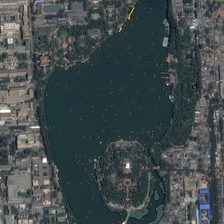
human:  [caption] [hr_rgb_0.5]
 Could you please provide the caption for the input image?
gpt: a lake with black water in the middle .

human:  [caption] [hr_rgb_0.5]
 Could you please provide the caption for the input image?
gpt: a lake in the middle while with many plants and buildings surrounded .

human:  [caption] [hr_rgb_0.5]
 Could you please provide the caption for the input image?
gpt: some intensive buildings in it while with many dark green plants in it .

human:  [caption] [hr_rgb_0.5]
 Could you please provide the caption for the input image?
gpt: a lake with black water and a island with many dark green plants on it .

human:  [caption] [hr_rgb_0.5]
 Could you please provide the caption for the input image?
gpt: a large lake is in the middle of a park .